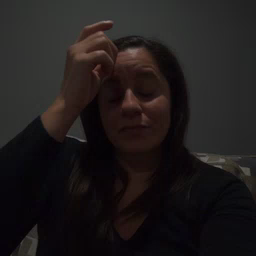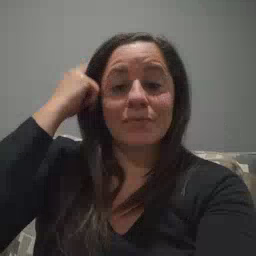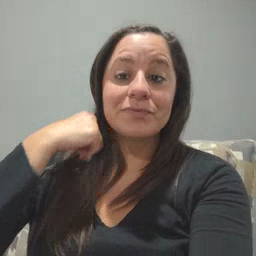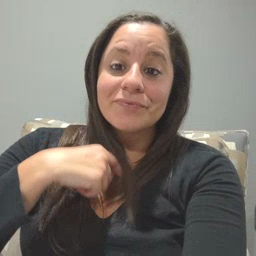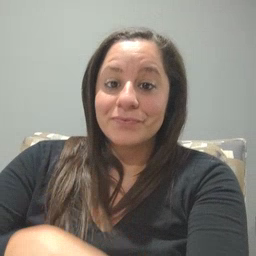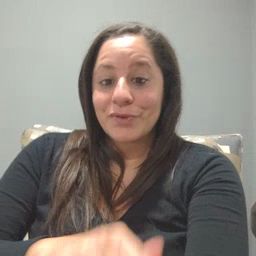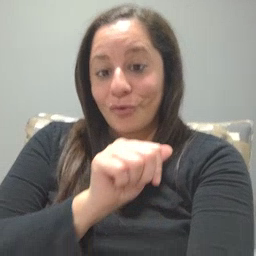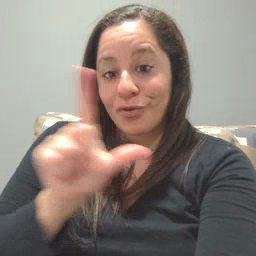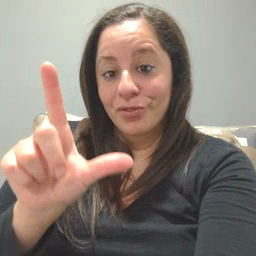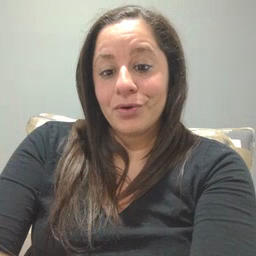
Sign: all